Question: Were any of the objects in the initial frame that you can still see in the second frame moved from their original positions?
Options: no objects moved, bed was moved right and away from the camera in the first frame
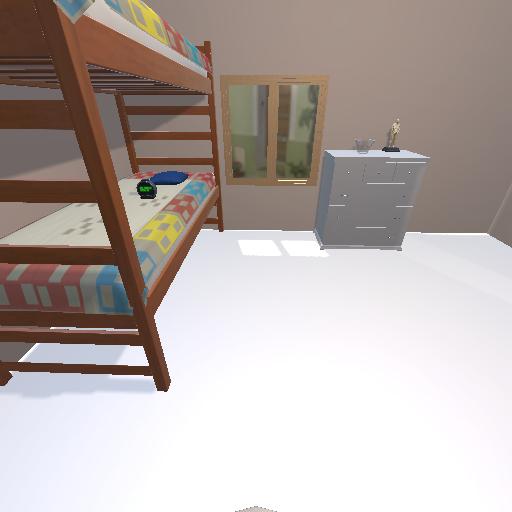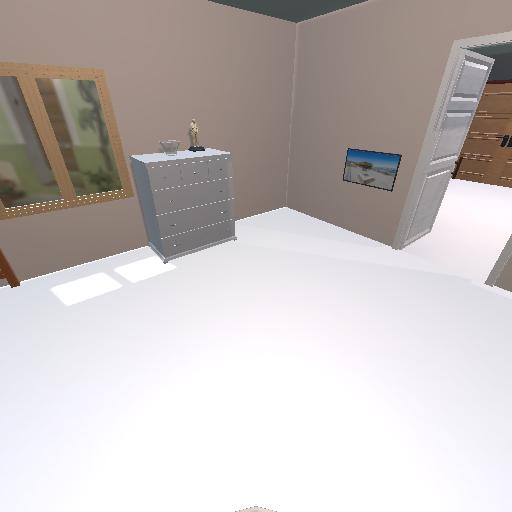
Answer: no objects moved